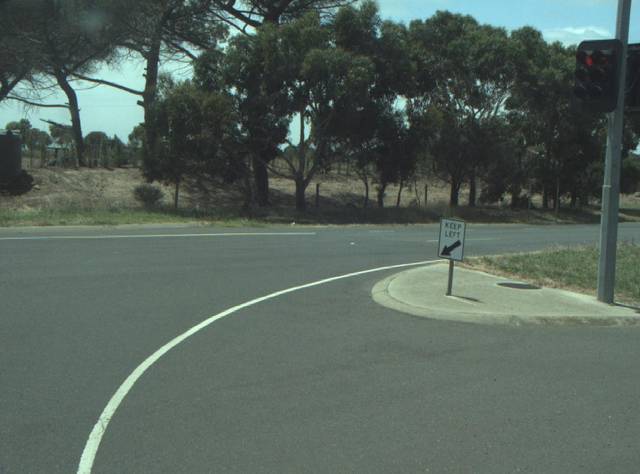
Region: Australia
Coordinates: -38.177, 144.476